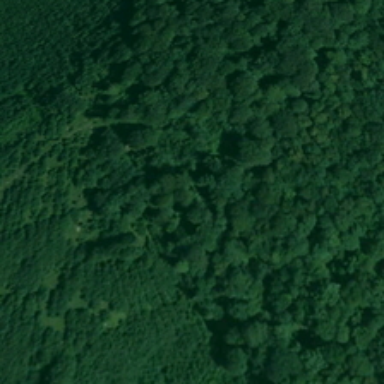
This is a grassland and trees .